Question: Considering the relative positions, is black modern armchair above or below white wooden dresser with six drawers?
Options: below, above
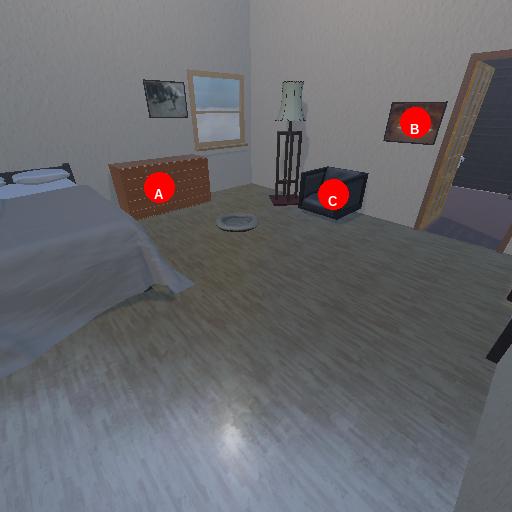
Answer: below